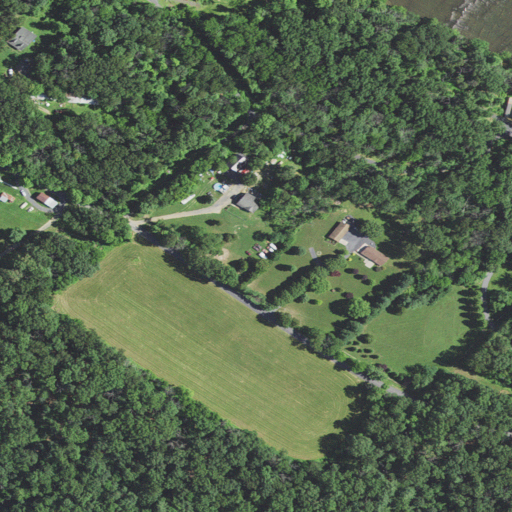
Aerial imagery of ridge(s) in Virginia named Cox Ridge containing deciduous forest, pasture, mixed forest, open development, open water, and low intensity development